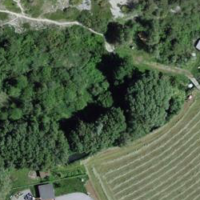
EUNIS habitat code: 24
Species observed at this site:
Melitaea cinxia
Megalodontes cephalotes
Volucella zonaria
Myathropa florea
Clytus arietis
Aporia crataegi
Sylvia atricapilla
Tropidia scita
Libelloides coccajus
Silene acaulis
Glis glis
Rhagoletis cerasi
Cotinus coggygria